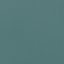
Land use / land cover class: SeaLake